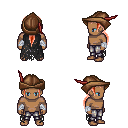
a pixel art fantasy rpg character, male body template, human, dark skin, black tattered cape, metal pants, red ponytail hairstyle, leather cap, white cloth bandages, four views (front, back, left, right), 2x2 character sprite sheet, small pixel art, hard edges, no anti-aliasing